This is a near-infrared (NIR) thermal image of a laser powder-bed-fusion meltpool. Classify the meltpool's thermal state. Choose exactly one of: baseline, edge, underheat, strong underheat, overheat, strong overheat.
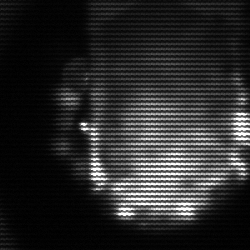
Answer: baseline